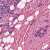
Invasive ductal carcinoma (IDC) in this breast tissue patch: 1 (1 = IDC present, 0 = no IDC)